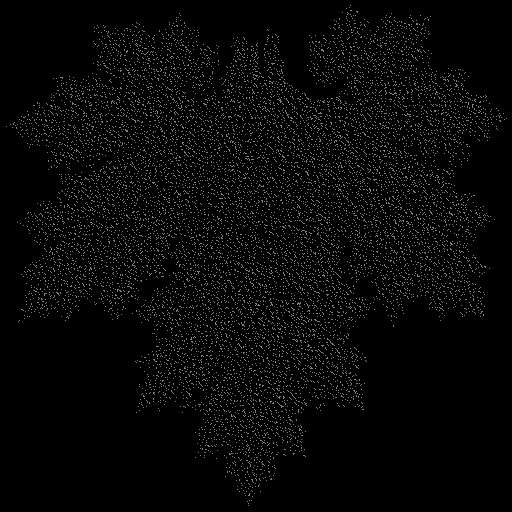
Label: maple_leaf